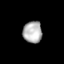
Tissue: skin
Cell type: Epithelial cells
Senescence score: 0.2444
Nuclear area (px): 407
Mean DAPI intensity: 177.474